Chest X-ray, PA view. Patient: 61 years old, sex M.
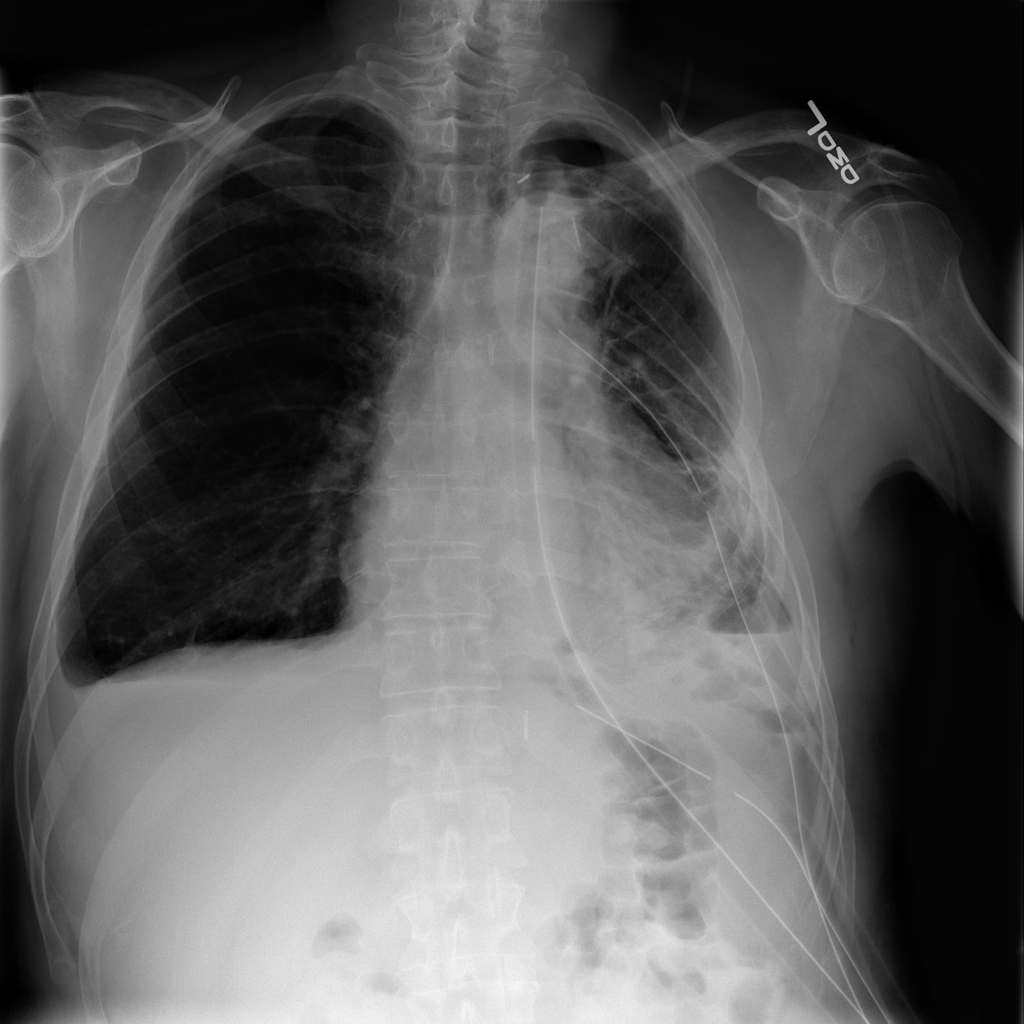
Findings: Effusion, Pneumothorax